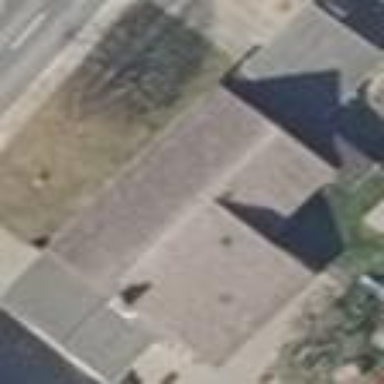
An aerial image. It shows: Detached building.